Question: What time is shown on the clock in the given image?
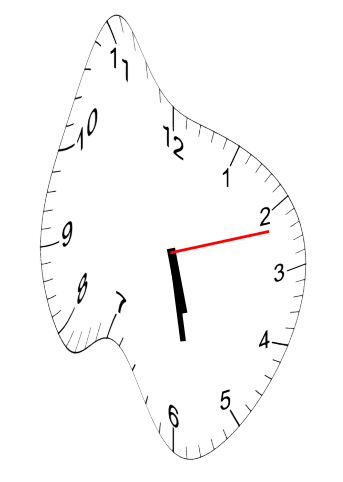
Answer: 05:28:12